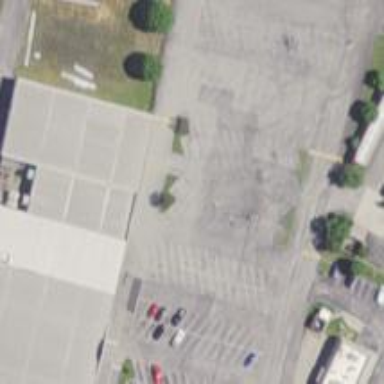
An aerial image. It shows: Building that houses bowling alley.